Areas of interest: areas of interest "Lu Xun Movie City (Xianqian Street Branch)"
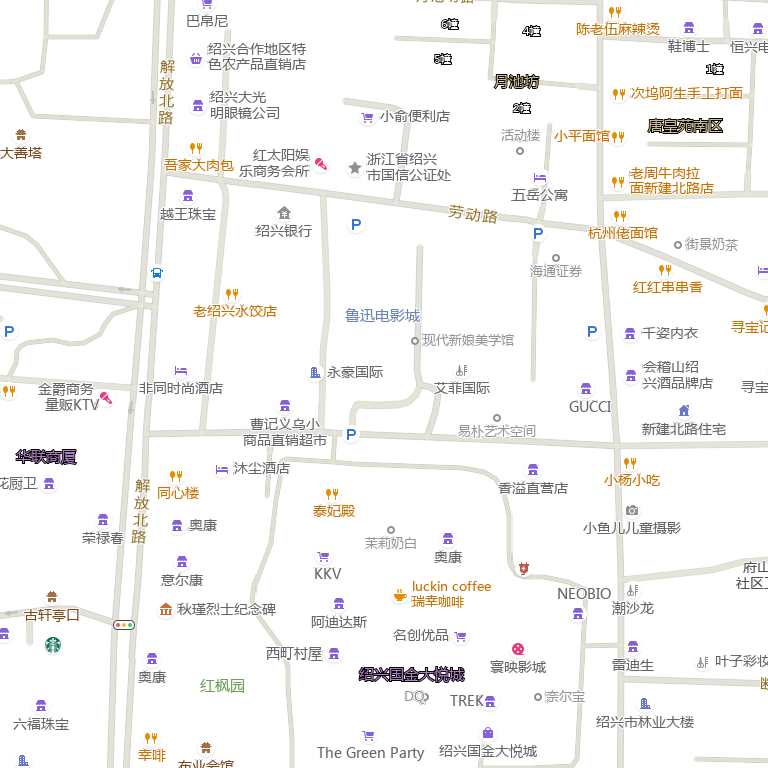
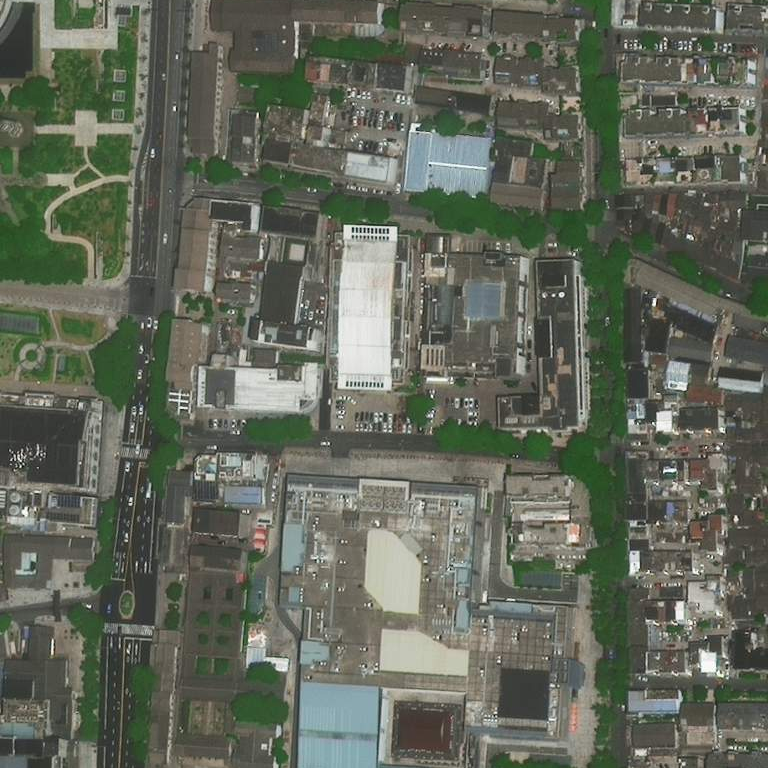